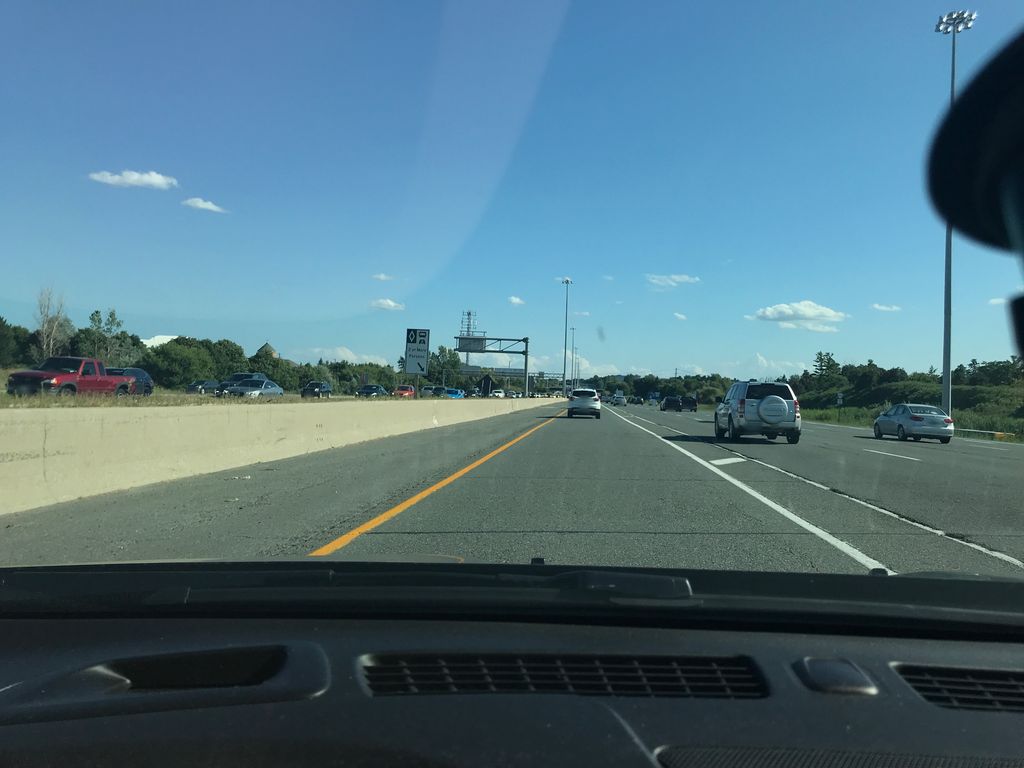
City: toronto